Оптические приборы служат для расширения возможностей человеческого глаза, поэтому для расчета их характеристик нужен параметр, характеризующий самого человека.$d_0$ — расстояние наилучшего зрения, наименьшее расстояние, на котором человек без напряжения может рассматривать предметы. Считайте, что $d_0=25~см$. Задача лупы и микроскопа — создать увеличенное изображение предмета на расстоянии $d_0$ от глаза. Увеличение $\gamma$ короткофокусной лупы вычисляется, как показано на рисунке.Оборудование: линза $2~дптр$, линза $6~дптр$, линза $5~дптр$, короткофокусная лупа $18~дптр$, лист с напечатанным текстом, Дейви Джонс на горизонте, экран, линейка, рулетка, фонарик, оптическая скамья с держателями.
Запишите соответствие цвета оправ линз и их оптических сил.
Соберите модель телескопа из линз $2~дптр$ и $6~дптр$. Получите изображение Дейви Джонса. Сфотографируйте полученное изображение и вид без телескопа. Напечатав эти фотографии, можно будет посчитать увеличение.
Соберите более сильный телескоп, поставив в качестве окуляра короткофокусную лупу. Сфотографируйте полученное изображение.
Соберите модель микроскопа из линз $5~дптр$ и $6~дптр$: закрепите на экране текст и получите его изображение. Сфотографируйте изображение через окуляр. Сфотографируйте тот же текст без линз с расстояния наилучшего зрения — примерно $25~см$. Сравнив фотографии, можно будет вычислить увеличение.
Поставьте в качестве окуляра короткофокусную лупу. Получите изображение текста и сфотографируйте его. Соберите все свои фотографии (не более 6) и отправьте в одном письме на адрес _______________, чтобы получить их напечатанными.
Выведите формулу для увеличения телескопа.
Выведите формулу увеличения микроскопа для короткофокусной линзы ($f_{ок}\ll{}d_0$). Считайте, что изображение находится на расстоянии $d_0$ от глаза.
Посчитайте увеличения по фотографиям.
Сравните теоретические и экспериментальные значения увеличений.
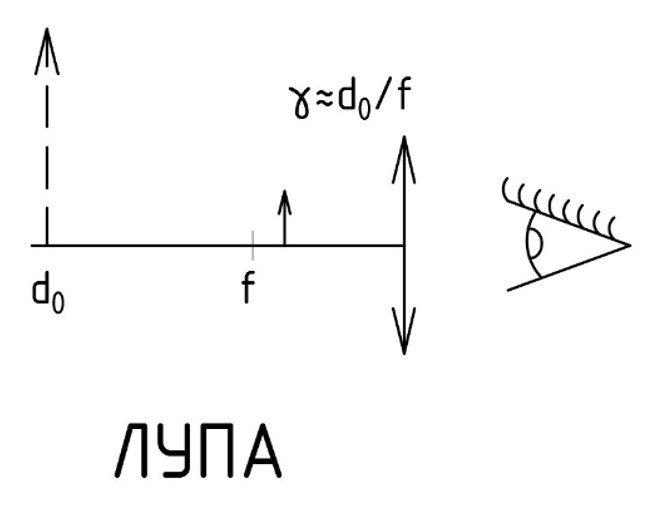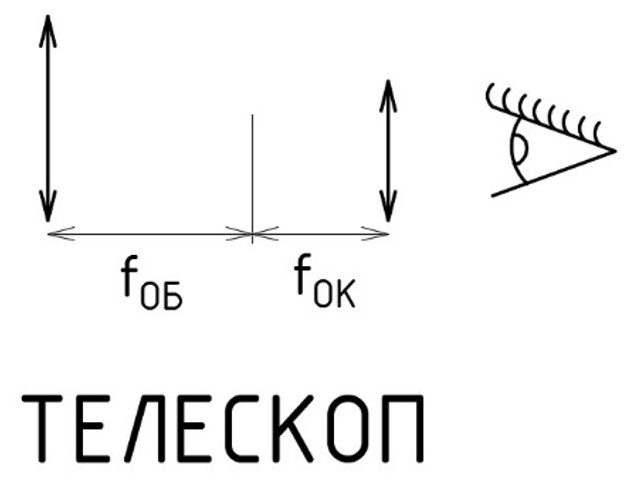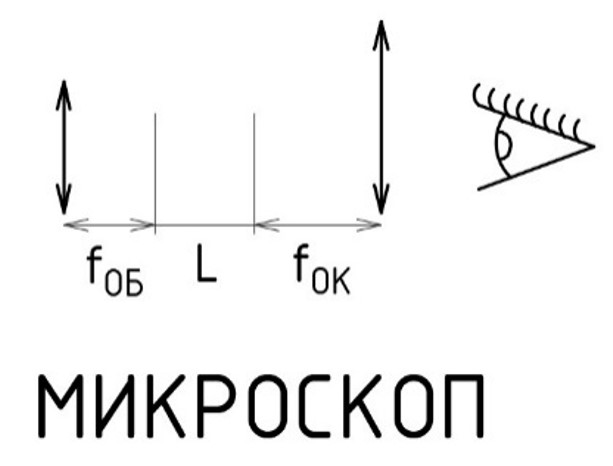
Запишите соответствие цвета оправ линз и их оптических сил.

Соберите модель телескопа из линз $2~дптр$ и $6~дптр$. Получите изображение Дейви Джонса. Сфотографируйте полученное изображение и вид без телескопа. Напечатав эти фотографии, можно будет посчитать увеличение.

Соберите более сильный телескоп, поставив в качестве окуляра короткофокусную лупу. Сфотографируйте полученное изображение.

Соберите модель микроскопа из линз $5~дптр$ и $6~дптр$: закрепите на экране текст и получите его изображение. Сфотографируйте изображение через окуляр. Сфотографируйте тот же текст без линз с расстояния наилучшего зрения — примерно $25~см$. Сравнив фотографии, можно будет вычислить увеличение.

Поставьте в качестве окуляра короткофокусную лупу. Получите изображение текста и сфотографируйте его.

Выведите формулу для увеличения телескопа.

Выведите формулу увеличения микроскопа для короткофокусной линзы ($f_{ок}\ll{}d_0$). Считайте, что изображение находится на расстоянии $d_0$ от глаза. Подсказка: на каком расстоянии от объектива должен располагаться объект, чтобы пучок света от него после прохождения микроскопа был параллельным? Считайте, что $L\gg{}f_{об},f_{ок}$.

Посчитайте увеличения по фотографиям.

Сравните теоретические и экспериментальные значения увеличений.
Темы:
E